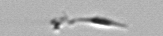
Label: pennate